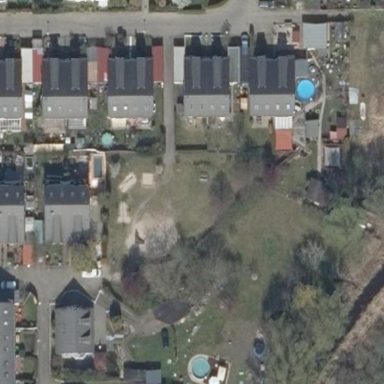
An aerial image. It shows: Playground area for leisure activities on the land.